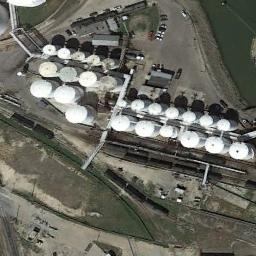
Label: storage_tank